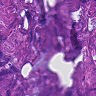
Metastatic tissue present: no